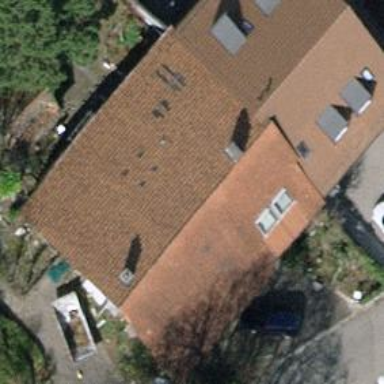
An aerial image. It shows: Gabled roofed house.